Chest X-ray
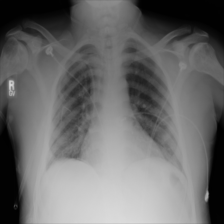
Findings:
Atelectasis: negative
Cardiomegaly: negative
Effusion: negative
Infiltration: negative
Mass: negative
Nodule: negative
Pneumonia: negative
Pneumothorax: negative
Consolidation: negative
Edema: negative
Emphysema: negative
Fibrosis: negative
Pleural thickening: negative
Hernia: negative